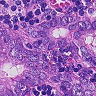
Metastatic tissue present: yes